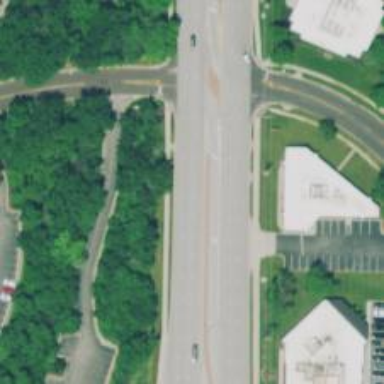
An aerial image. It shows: Dash road marking.